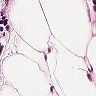
Metastatic tissue present: no